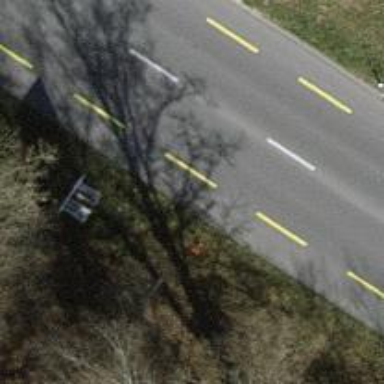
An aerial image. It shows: Pole with roofed pipeline marker.